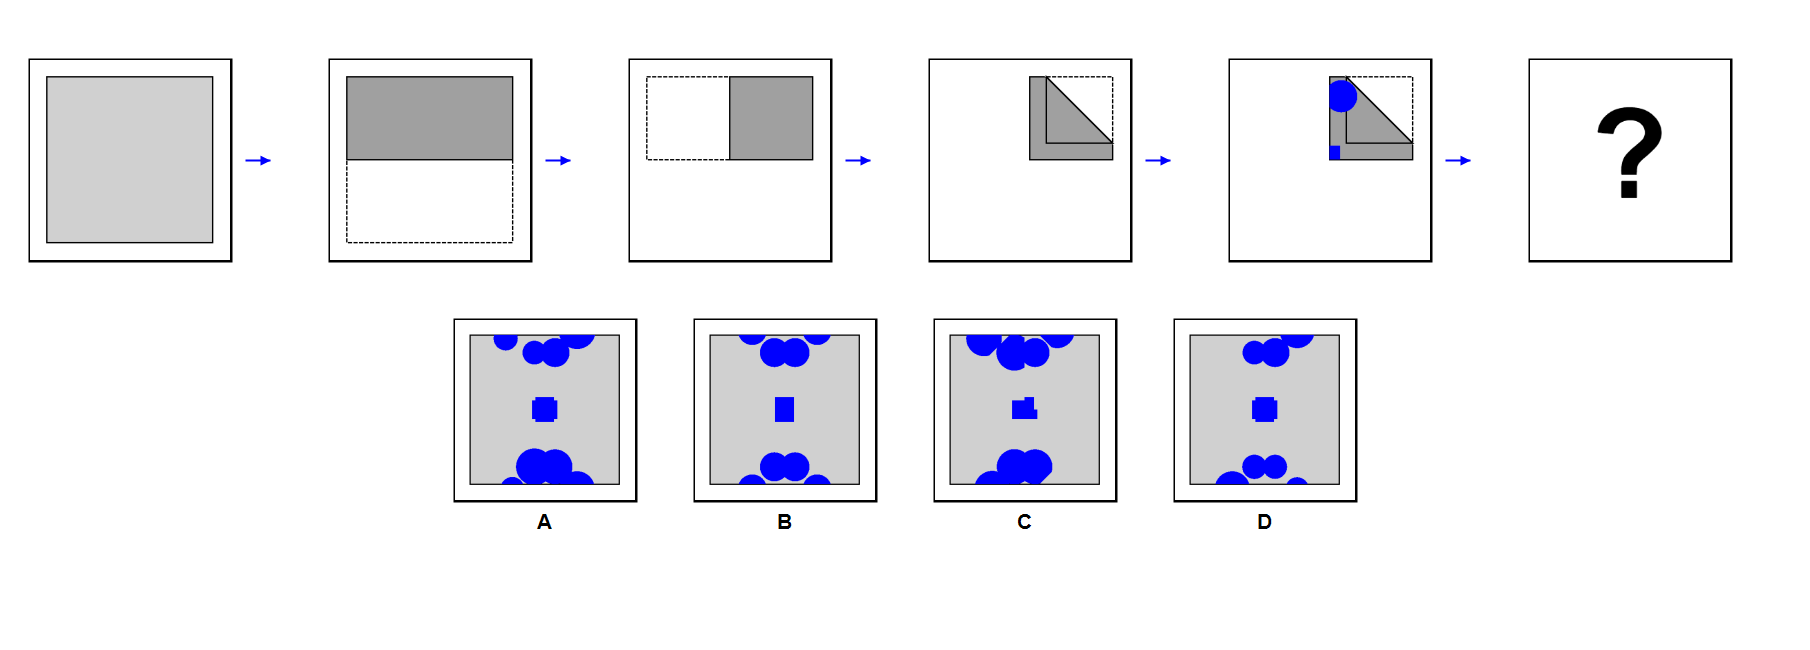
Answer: B